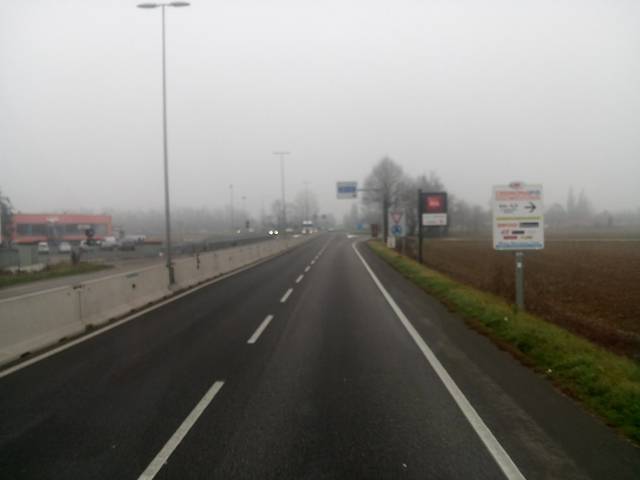
Region: Italy
Coordinates: 45.142, 10.058